Question: I am attempting to draw a number of lines on a map- basically, walking directions to subway stations. Many of these walking directions are the same for 50% or more of the journey (as you'd expect, coming from the same start point), so when I draw them, they draw on top of each other, obscuring each other- like so:

In this example, the red line is partly obscured by the yellow line- I would like to move the yellow e.g. at a 45 degree angle to place it parallel to the red line. I initially tried offsetting the X and Y coordinates by a few pixels, but any lines that aren't on 90 degree angles look wrong. I started playing around with calculating the degrees that a line is travelling on and to be honest I started to get lost- get the programming side of it, just not the geometry/trig/math of it.
Does anyone have some advice of what keywords I should even be looking for, or what paths I should be going down with this? Thanks in advance.
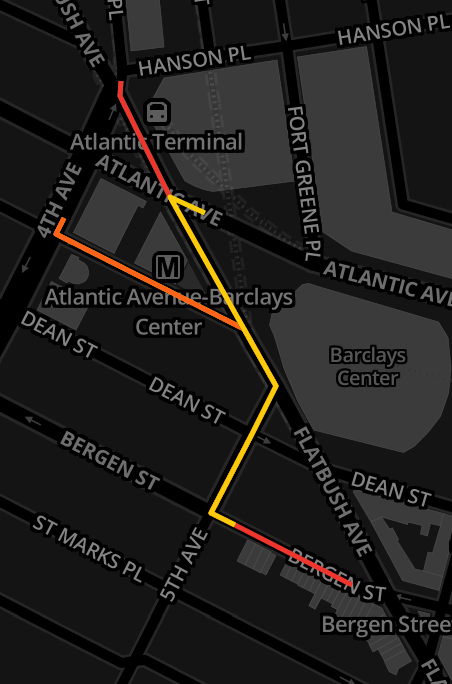
Answer: One trick is to stagger the lines when it overlaps. Here's 4 lines overlapping and staggered so that all lines are visible. Human eye is well trained to follow a color.
Example: <URL>
'''
<svg>
<path stroke="skyblue" stroke-width="4" stroke-dasharray="5,15" d="M0 20 l215 0" />
<path stroke="cyan" stroke-width="4" stroke-dasharray="0,0,5,15" d="M5 20 l215 0" />
<path stroke="pink" stroke-width="4" stroke-dasharray="0,5,5,10" d="M5 20 l215 0" />
<path stroke="green" stroke-width="4" stroke-dasharray="0,10,5,5" d="M5 20 l215 0" />
</svg>
'''